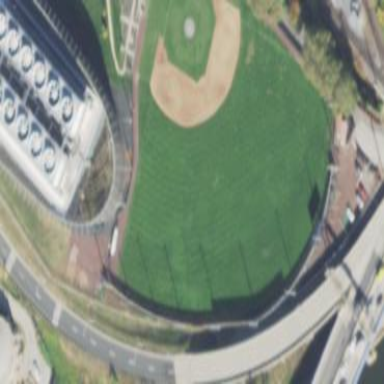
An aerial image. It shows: Baseball pitch for leisure land.